Question: FIXED by setting near clipping plane to 1, rather than 0 (not sure why it was like that to start with). See the question for skeleton code, and Adrian's answer for how and why this works.
I have a few different camera positions, and my scene consists of a single quad.
The quad is such that it projects exactly onto the viewport/window in the first frame. I want to project a texture from this camera position onto the quad. The texture also covers the viewport exactly.
The first thing I did was
'''
// GL_QUADS...
glTexCoord2f( /*one corner of s,t space*/);
glVertex3f(/* appropriate vertex */);;
'''
and ended up with something like (picture not mine)
And then I realised yes, of course, it needs to be a transformation. According to <URL>:
1. A modelview transform to orient the projection in the scene.
2. A projective transform (perspective or orthogonal).
3. A scale and bias to map the near clipping plane to texture coordinates.
Now that it works, here's a rough implementation of the code:
'''
// in init code
glEnable(GL_TEXTURE_2D);
glTexEnvf(GL_TEXTURE_ENV, GL_TEXTURE_ENV_MODE, GL_DECAL);
double ratio = width/height;
// set up FROM modelview matrix
glMatrixMode(GL_MODELVIEW);
glLoadIdentity();
gluPerspective(pcam._fov/ratio, ratio, 1, far_z);
gluLookAt(/* FROM camera's parameters */);
glTexGeni(GL_Q, GL_TEXTURE_GEN_MODE, GL_EYE_LINEAR); //S, T, R and Q
GLfloat Splane[] = {1.f, 0.f, 0.f, 0.f}; //S, T, R and Q, diagonal
glTexGenfv(GL_S,GL_EYE_PLANE,Splane); //S, T, R and Q
// -- load and bind texture --
glEnable(GL_TEXTURE_GEN_S); //S, T, R and Q
// scale and bias
glMatrixMode(GL_TEXTURE);
glPushMatrix();
glLoadIdentity();
glTranslatef(0.5,0.5,0.0);
glScalef(0.5,0.5,1);
gluPerspective(cam._fov/ratio, ratio, 1, far_z);
gluLookAt(/* TO camera's parameters */);
glBegin(GL_QUADS);
glVertex3f(/* for each vertex */);
glEnd();
glDisable(GL_TEXTURE_GEN_S); //S, T, R and Q
'''
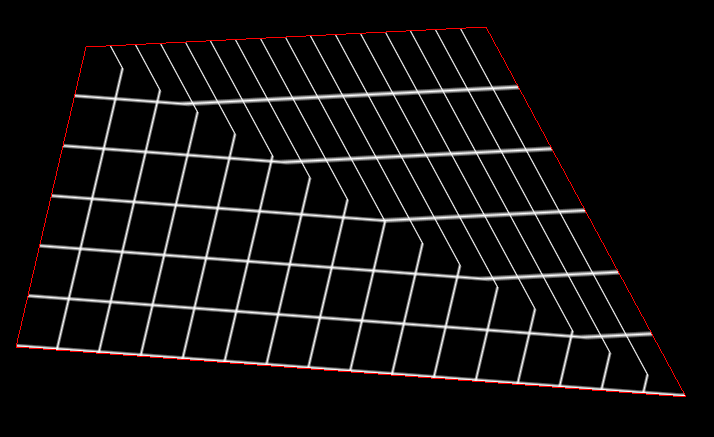
Answer: Take a look at the documentation for <URL> are ignored and texture coordinates are instead generated according to the specified 'glTexGen' mode.
When computing texture coordinates via 'GL_EYE_LINEAR', vertex coordinates are first transformed into eye space by the current 'GL_MODELVIEW' matrix. Once in eye space, for each enabled component (S, T, R, Q), the vertex coordinates are transformed by the inverse of the 'GL_MODELVIEW' matrix as defined at the time of the call to 'glTexGen', and the dot product between the resulting coordinates and the coefficients sent to 'glTexGen' is then obtained. For each enabled component, the resulting scalar values become the corresponding components (S, T, R and/or Q) of the texture coordinates, which are finally transformed by the 'GL_TEXTURE' matrix to produce the final texture coordinates.
For each texture component, the coefficients (a, b, c, d) sent to 'glTexGen' define a plane ax + by + cz + d = 0. Assuming (a, b, c) is a vector of unit length, the result of the dot product operation described above represents the distance between this plane and the vertex being processed. If 'GL_EYE_LINEAR' is enabled for all four texture components and the plane equations for S, T, R and Q are defined respectively as (1.0, 0.0, 0.0, 0.0), (0.0, 1.0, 0.0, 0.0), (0.0, 0.0, 1.0, 0.0), and (0.0, 0.0, 0.0, 1.0), the texture coordinates produced for each texture component are then exactly the same as the original object-space vertex coordinates. Thus, the 'GL_TEXTURE' matrix should contain whatever operations are needed to transform these coordinates from object space to texture space: , and transforms to convert from object coordinates to normalized device coordinates, plus and transforms to convert from normalized device coordinates to texture space.